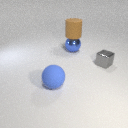
large blue rubber sphere in front of small gray metal cube